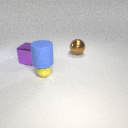
small yellow rubber sphere to the left of large brown metal sphere